Current action and preconditions to check: trajectory_clear

Your task: For each precondition in the list above, predict whether it will hold at this action.

Consider the current scene as observed from the mobile robot's camera, and analyze the predicted future states of all dynamic agents (e.g., people, animals, vehicles, or any moving entities) within the NEXT SECOND.

IMPORTANT: Only answer "very likely" if you are absolutely certain—based on strong, clear evidence—that a dynamic agent will violate the precondition in the predicted future state. Do NOT answer "very likely" for unlikely, ambiguous, or low-probability risks.

Ask yourself for each precondition: Is there a high probability, with clear and convincing evidence, that the predicted future states of any dynamic agent will interfere with the predicted future state of the currently executing action within the NEXT SECOND, causing that precondition to fail?

Assess the risk level based on these predictions. Use "likely" or "very likely" if motions create a clear risk of interference.

Use "neutral" or "improbable" if agents are nearby but their predicted paths are clearly diverging or non-conflicting.

Failure Risk Categories: "very improbable", "improbable", "neutral", "likely", "very likely"

Answer Format: Output ONLY the probability_of_failure value from these categories: "very improbable", "improbable", "neutral", "likely", "very likely"

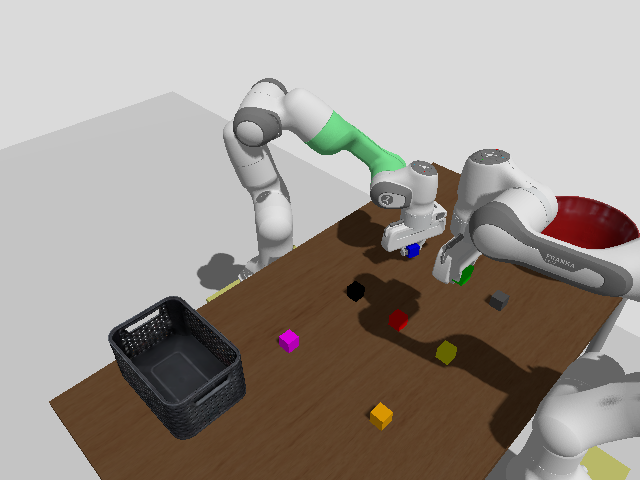

Answer: very improbable